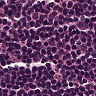
Metastatic tissue present: no